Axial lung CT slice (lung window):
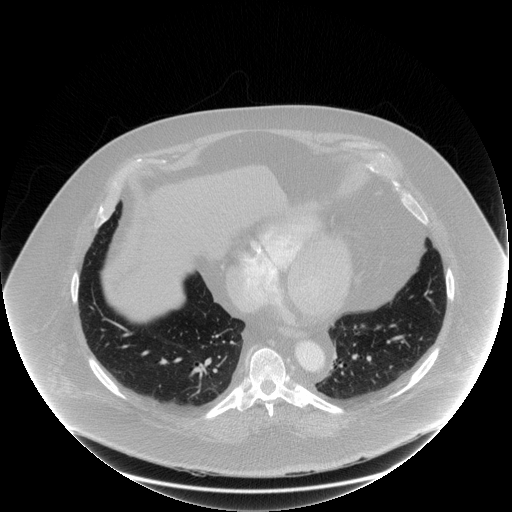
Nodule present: no